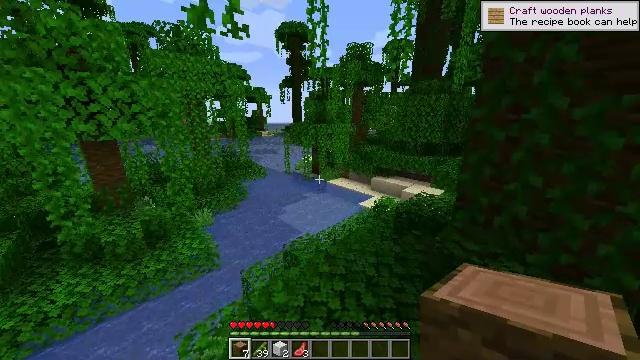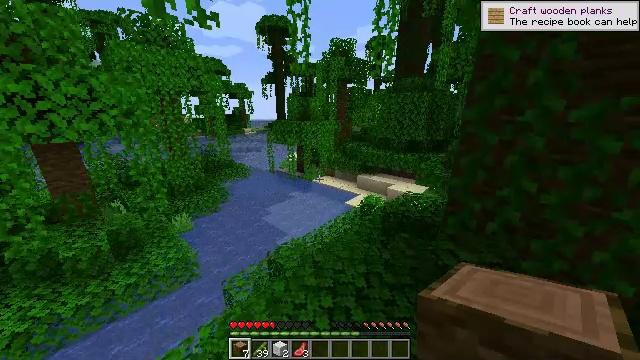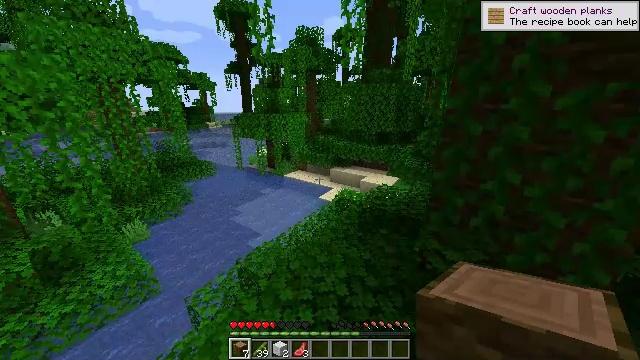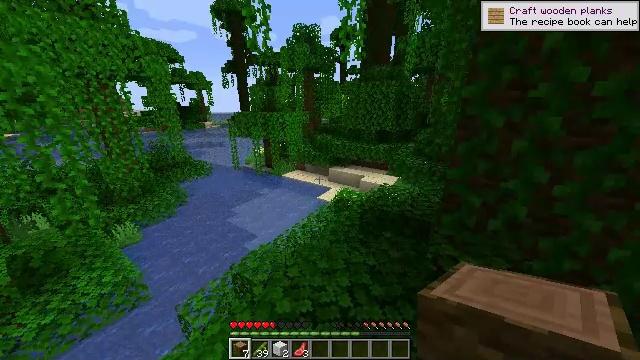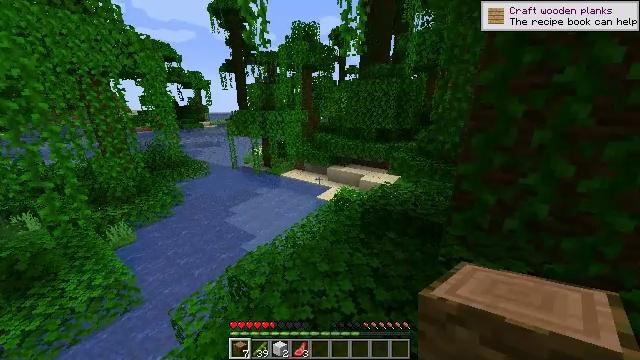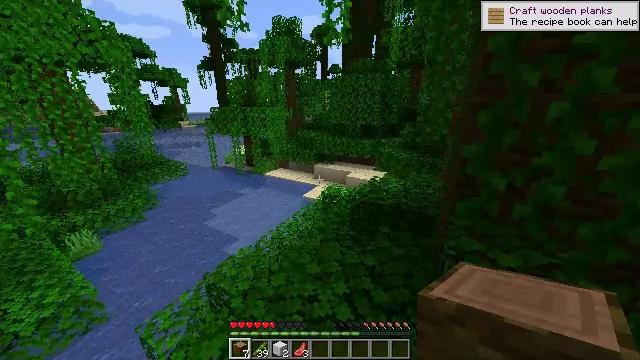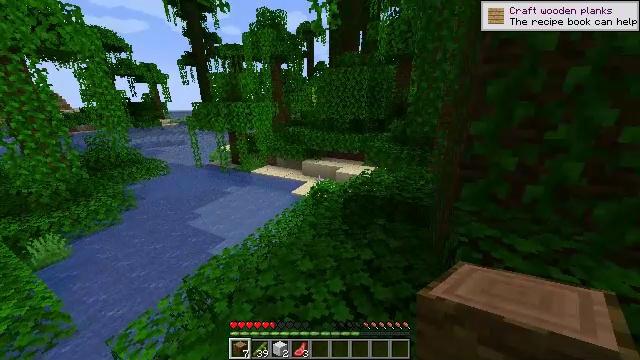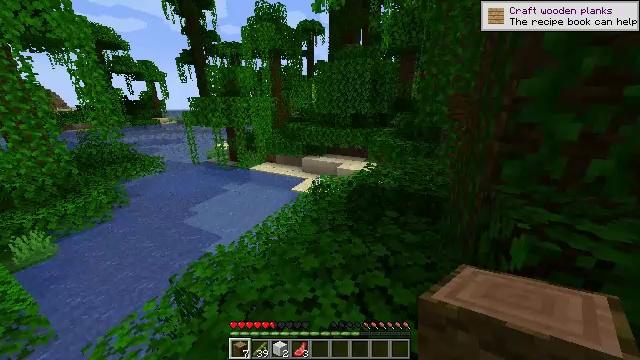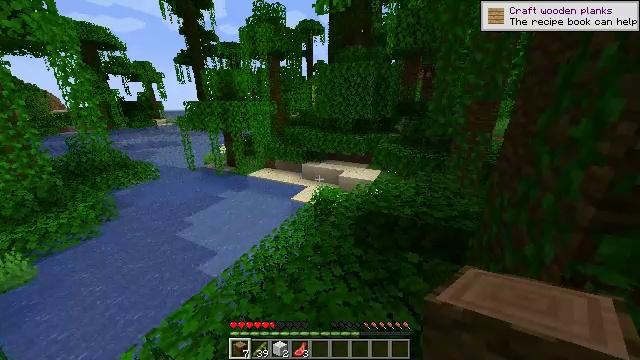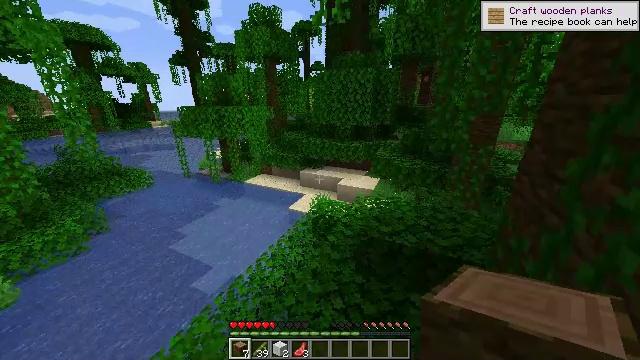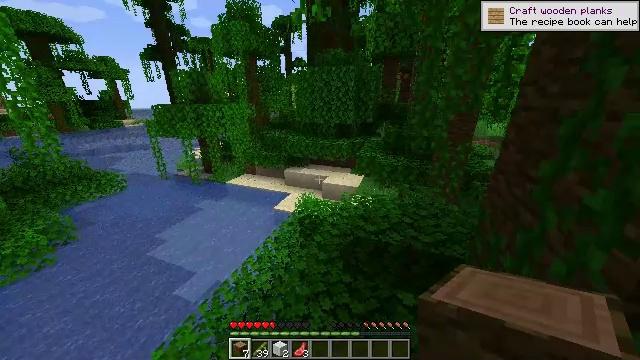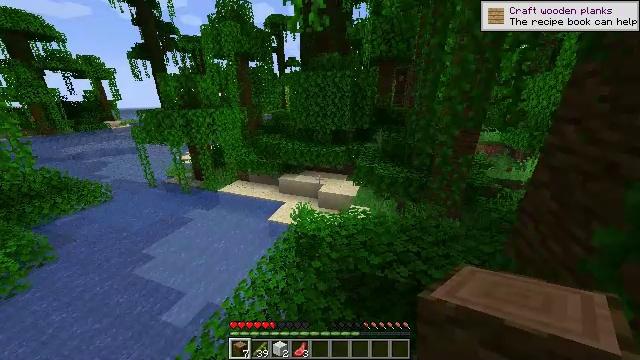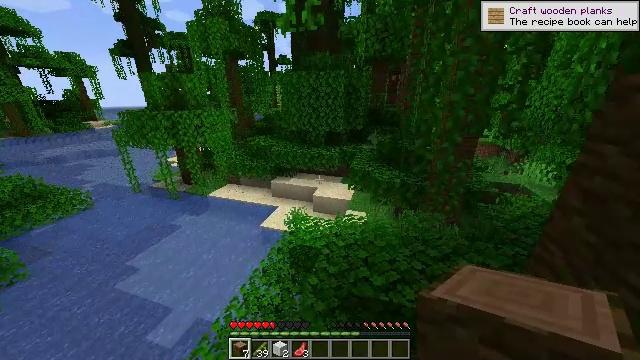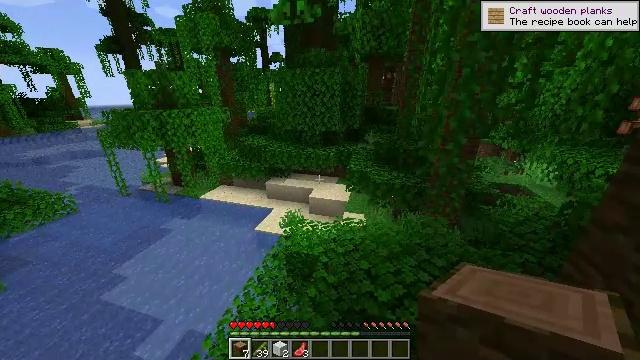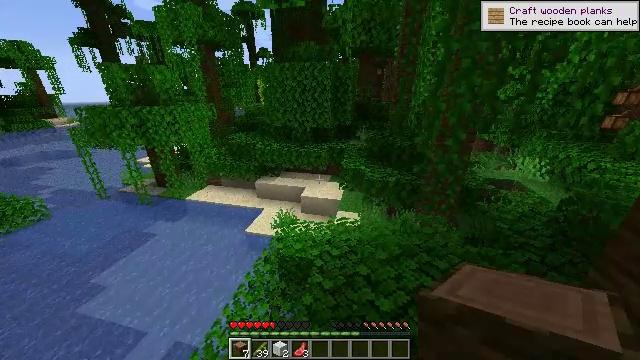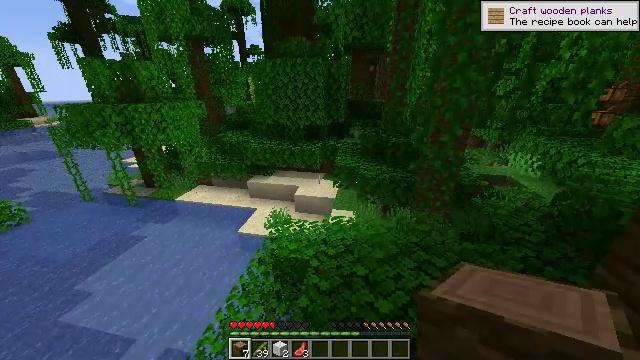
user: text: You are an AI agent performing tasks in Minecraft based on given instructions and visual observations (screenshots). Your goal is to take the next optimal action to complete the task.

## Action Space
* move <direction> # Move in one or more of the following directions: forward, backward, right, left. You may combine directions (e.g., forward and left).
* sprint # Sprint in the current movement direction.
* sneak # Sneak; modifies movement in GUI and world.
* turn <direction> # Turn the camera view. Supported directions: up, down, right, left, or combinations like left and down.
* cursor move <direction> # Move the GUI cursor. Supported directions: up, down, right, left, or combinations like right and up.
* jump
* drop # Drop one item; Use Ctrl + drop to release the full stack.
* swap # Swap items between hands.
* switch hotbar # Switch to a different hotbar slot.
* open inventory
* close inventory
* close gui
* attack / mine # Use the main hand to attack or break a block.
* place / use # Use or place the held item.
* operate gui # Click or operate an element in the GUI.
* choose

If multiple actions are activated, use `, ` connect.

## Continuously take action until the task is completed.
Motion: motion action
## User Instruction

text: Mine bamboo with your hand.
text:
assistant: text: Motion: move forward, turn right, jump
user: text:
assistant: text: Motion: move forward, turn right and down, jump
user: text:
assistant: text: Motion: move forward, jump
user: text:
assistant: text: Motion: move forward, jump
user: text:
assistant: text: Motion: move forward, sprint, turn right, jump
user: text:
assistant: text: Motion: move forward, sprint, turn right, jump
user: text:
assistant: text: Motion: move forward, sprint, jump
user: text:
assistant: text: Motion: move forward, jump
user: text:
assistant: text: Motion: move forward, jump
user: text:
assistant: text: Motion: move forward, turn right, jump
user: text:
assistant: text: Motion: move forward, turn right, jump
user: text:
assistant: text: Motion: move forward, turn right, jump
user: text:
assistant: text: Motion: move forward, turn right, jump
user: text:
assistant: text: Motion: move forward, turn right, jump
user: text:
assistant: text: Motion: move forward, turn right, jump
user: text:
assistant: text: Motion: move forward, turn right, jump
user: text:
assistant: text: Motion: move forward, jump
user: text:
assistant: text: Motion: move forward, sprint, jump
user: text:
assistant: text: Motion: move forward, sprint, turn left, jump
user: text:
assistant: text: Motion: move forward, sprint, turn left, jump
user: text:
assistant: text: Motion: move forward, sprint, jump
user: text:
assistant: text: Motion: move forward, jump
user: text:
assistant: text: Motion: move forward, jump
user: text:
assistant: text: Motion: move forward, jump
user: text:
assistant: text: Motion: move forward, jump
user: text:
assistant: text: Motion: move forward, jump
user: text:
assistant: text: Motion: move forward, jump
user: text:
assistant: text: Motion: move forward, jump
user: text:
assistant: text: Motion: move forward, jump
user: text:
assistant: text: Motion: move forward, jump